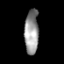
Tissue: prostate
Cell type: T cells
Senescence score: 0.7282
Nuclear area (px): 612
Mean DAPI intensity: 152.377